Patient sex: F
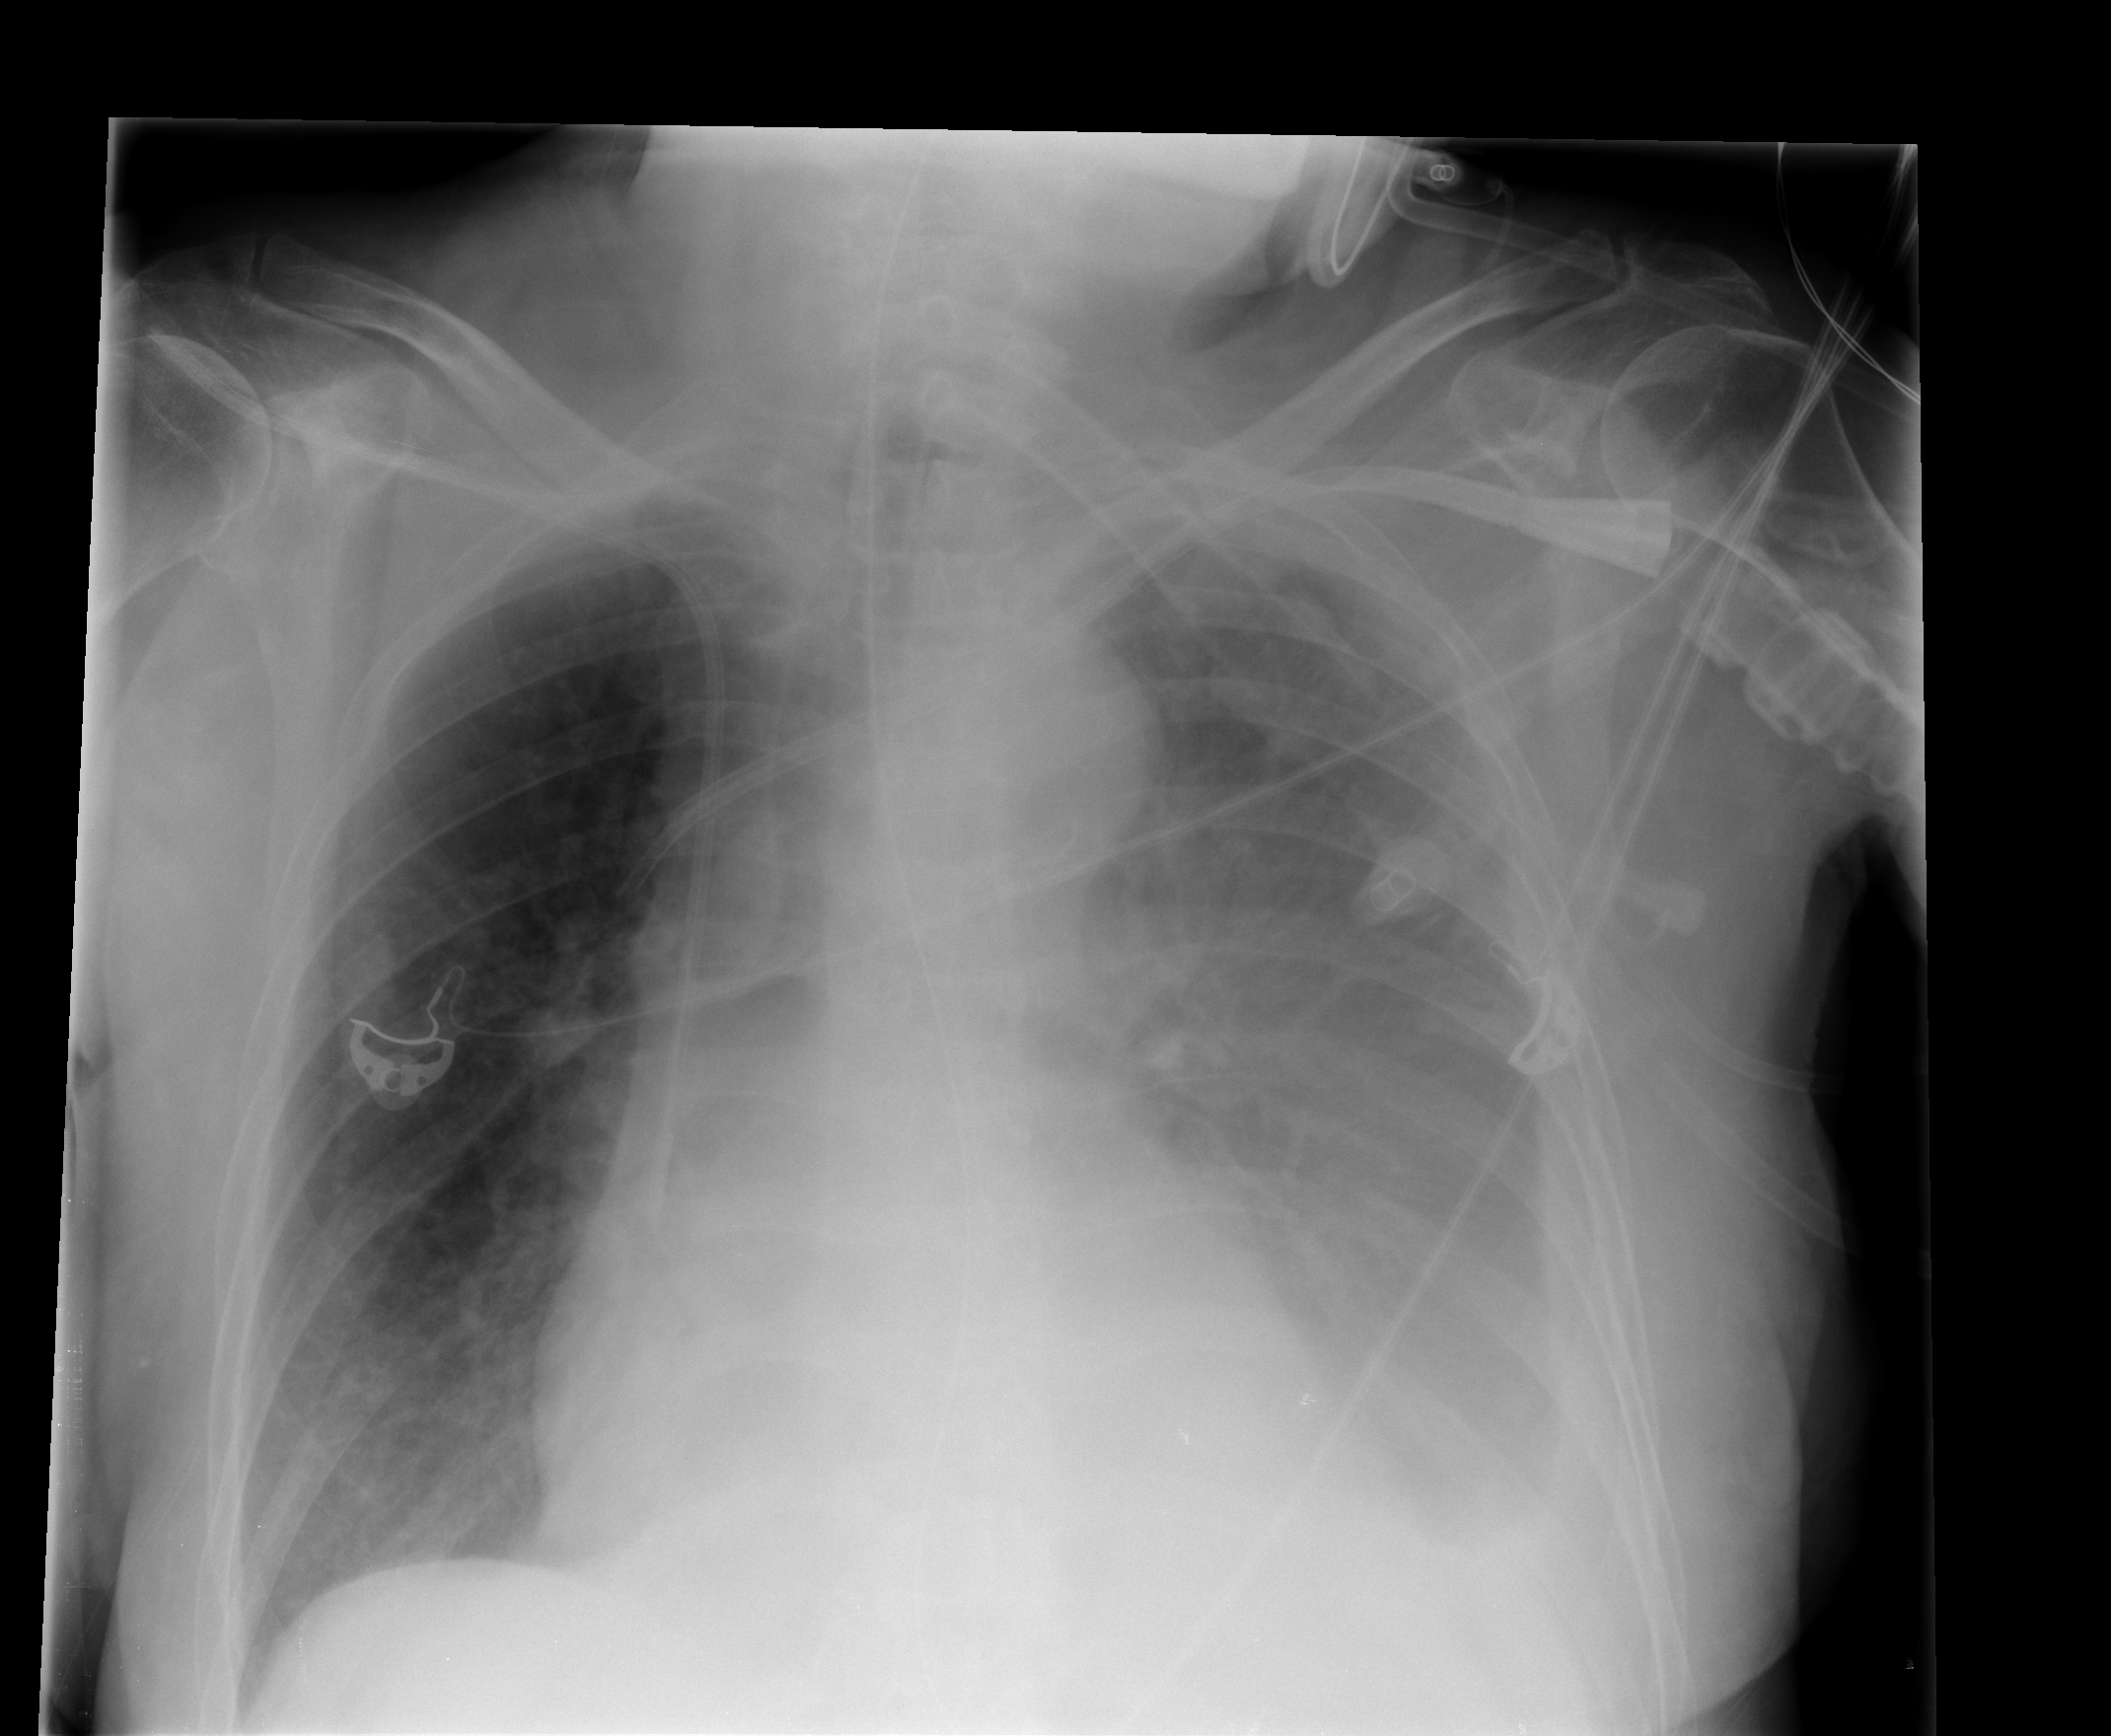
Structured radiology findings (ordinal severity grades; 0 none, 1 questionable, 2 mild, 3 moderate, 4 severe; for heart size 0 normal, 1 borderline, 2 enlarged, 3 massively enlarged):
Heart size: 1
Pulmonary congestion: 0
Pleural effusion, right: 0
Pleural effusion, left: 3
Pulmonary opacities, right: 0
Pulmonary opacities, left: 0
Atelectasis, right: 0
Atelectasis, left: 2